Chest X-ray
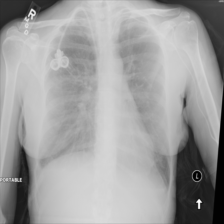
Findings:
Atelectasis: negative
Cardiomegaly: negative
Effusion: negative
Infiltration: negative
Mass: negative
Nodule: negative
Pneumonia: negative
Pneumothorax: negative
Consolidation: negative
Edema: negative
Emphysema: negative
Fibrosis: negative
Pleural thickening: negative
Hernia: negative